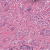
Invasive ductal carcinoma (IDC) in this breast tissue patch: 1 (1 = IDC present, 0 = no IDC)